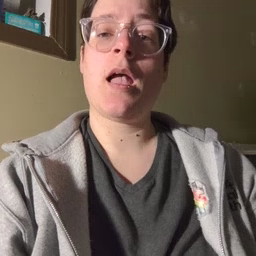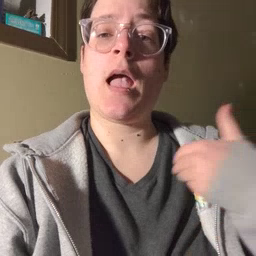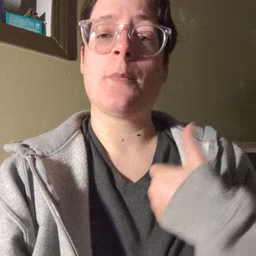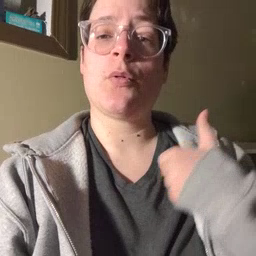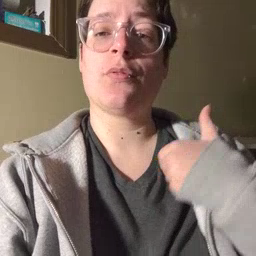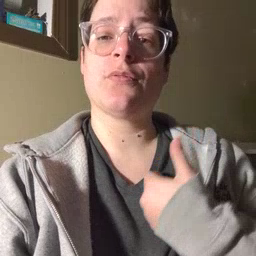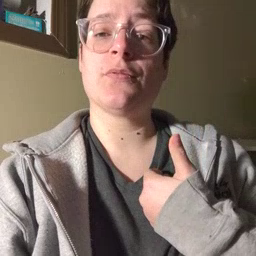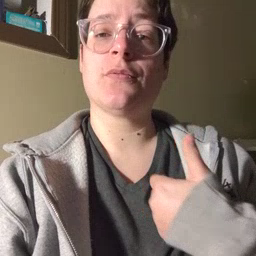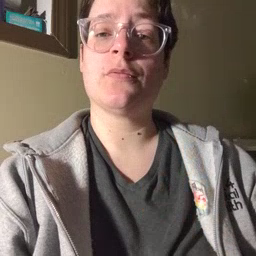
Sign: animal